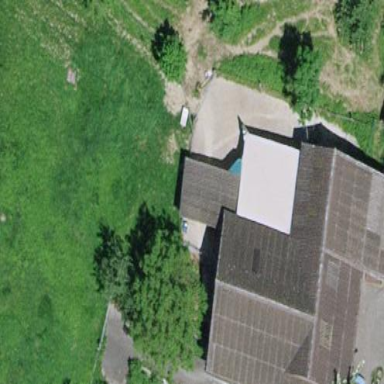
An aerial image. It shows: View of roof of building.